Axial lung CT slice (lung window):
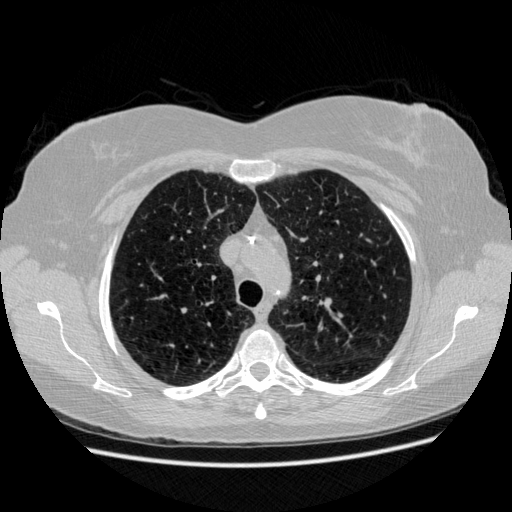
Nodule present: no